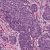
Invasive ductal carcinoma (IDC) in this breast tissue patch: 1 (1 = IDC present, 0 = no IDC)